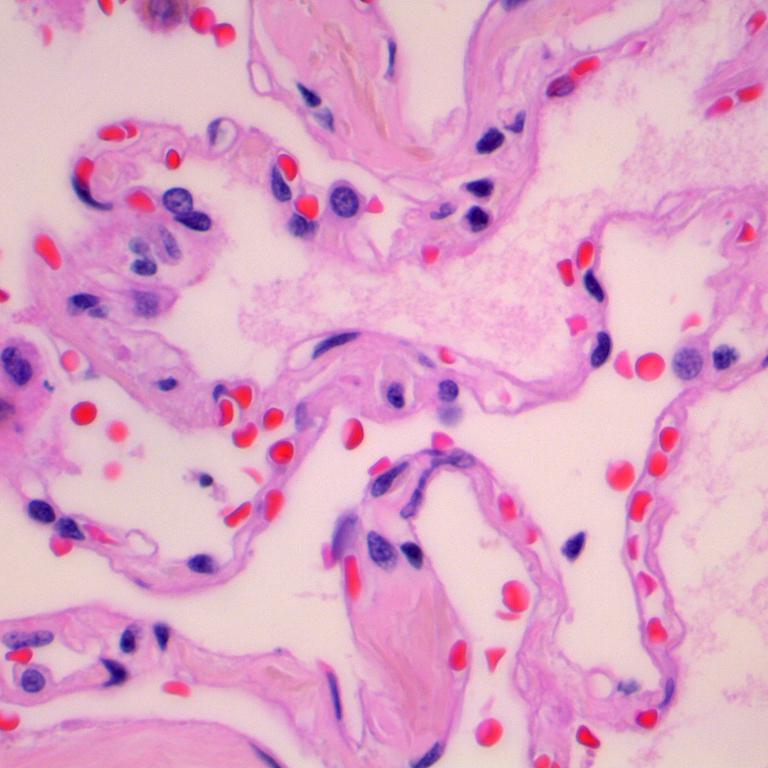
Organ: lung
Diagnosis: benign